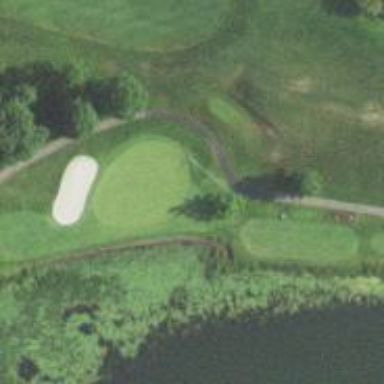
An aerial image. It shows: View of golf hole.